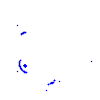
Particle: kaon